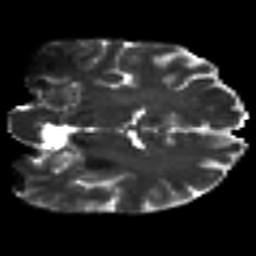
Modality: T2w
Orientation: coronal
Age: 43
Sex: female
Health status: healthy
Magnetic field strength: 3 T
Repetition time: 8.4 s
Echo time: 0.0926 s